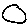
Label: circle